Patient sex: M
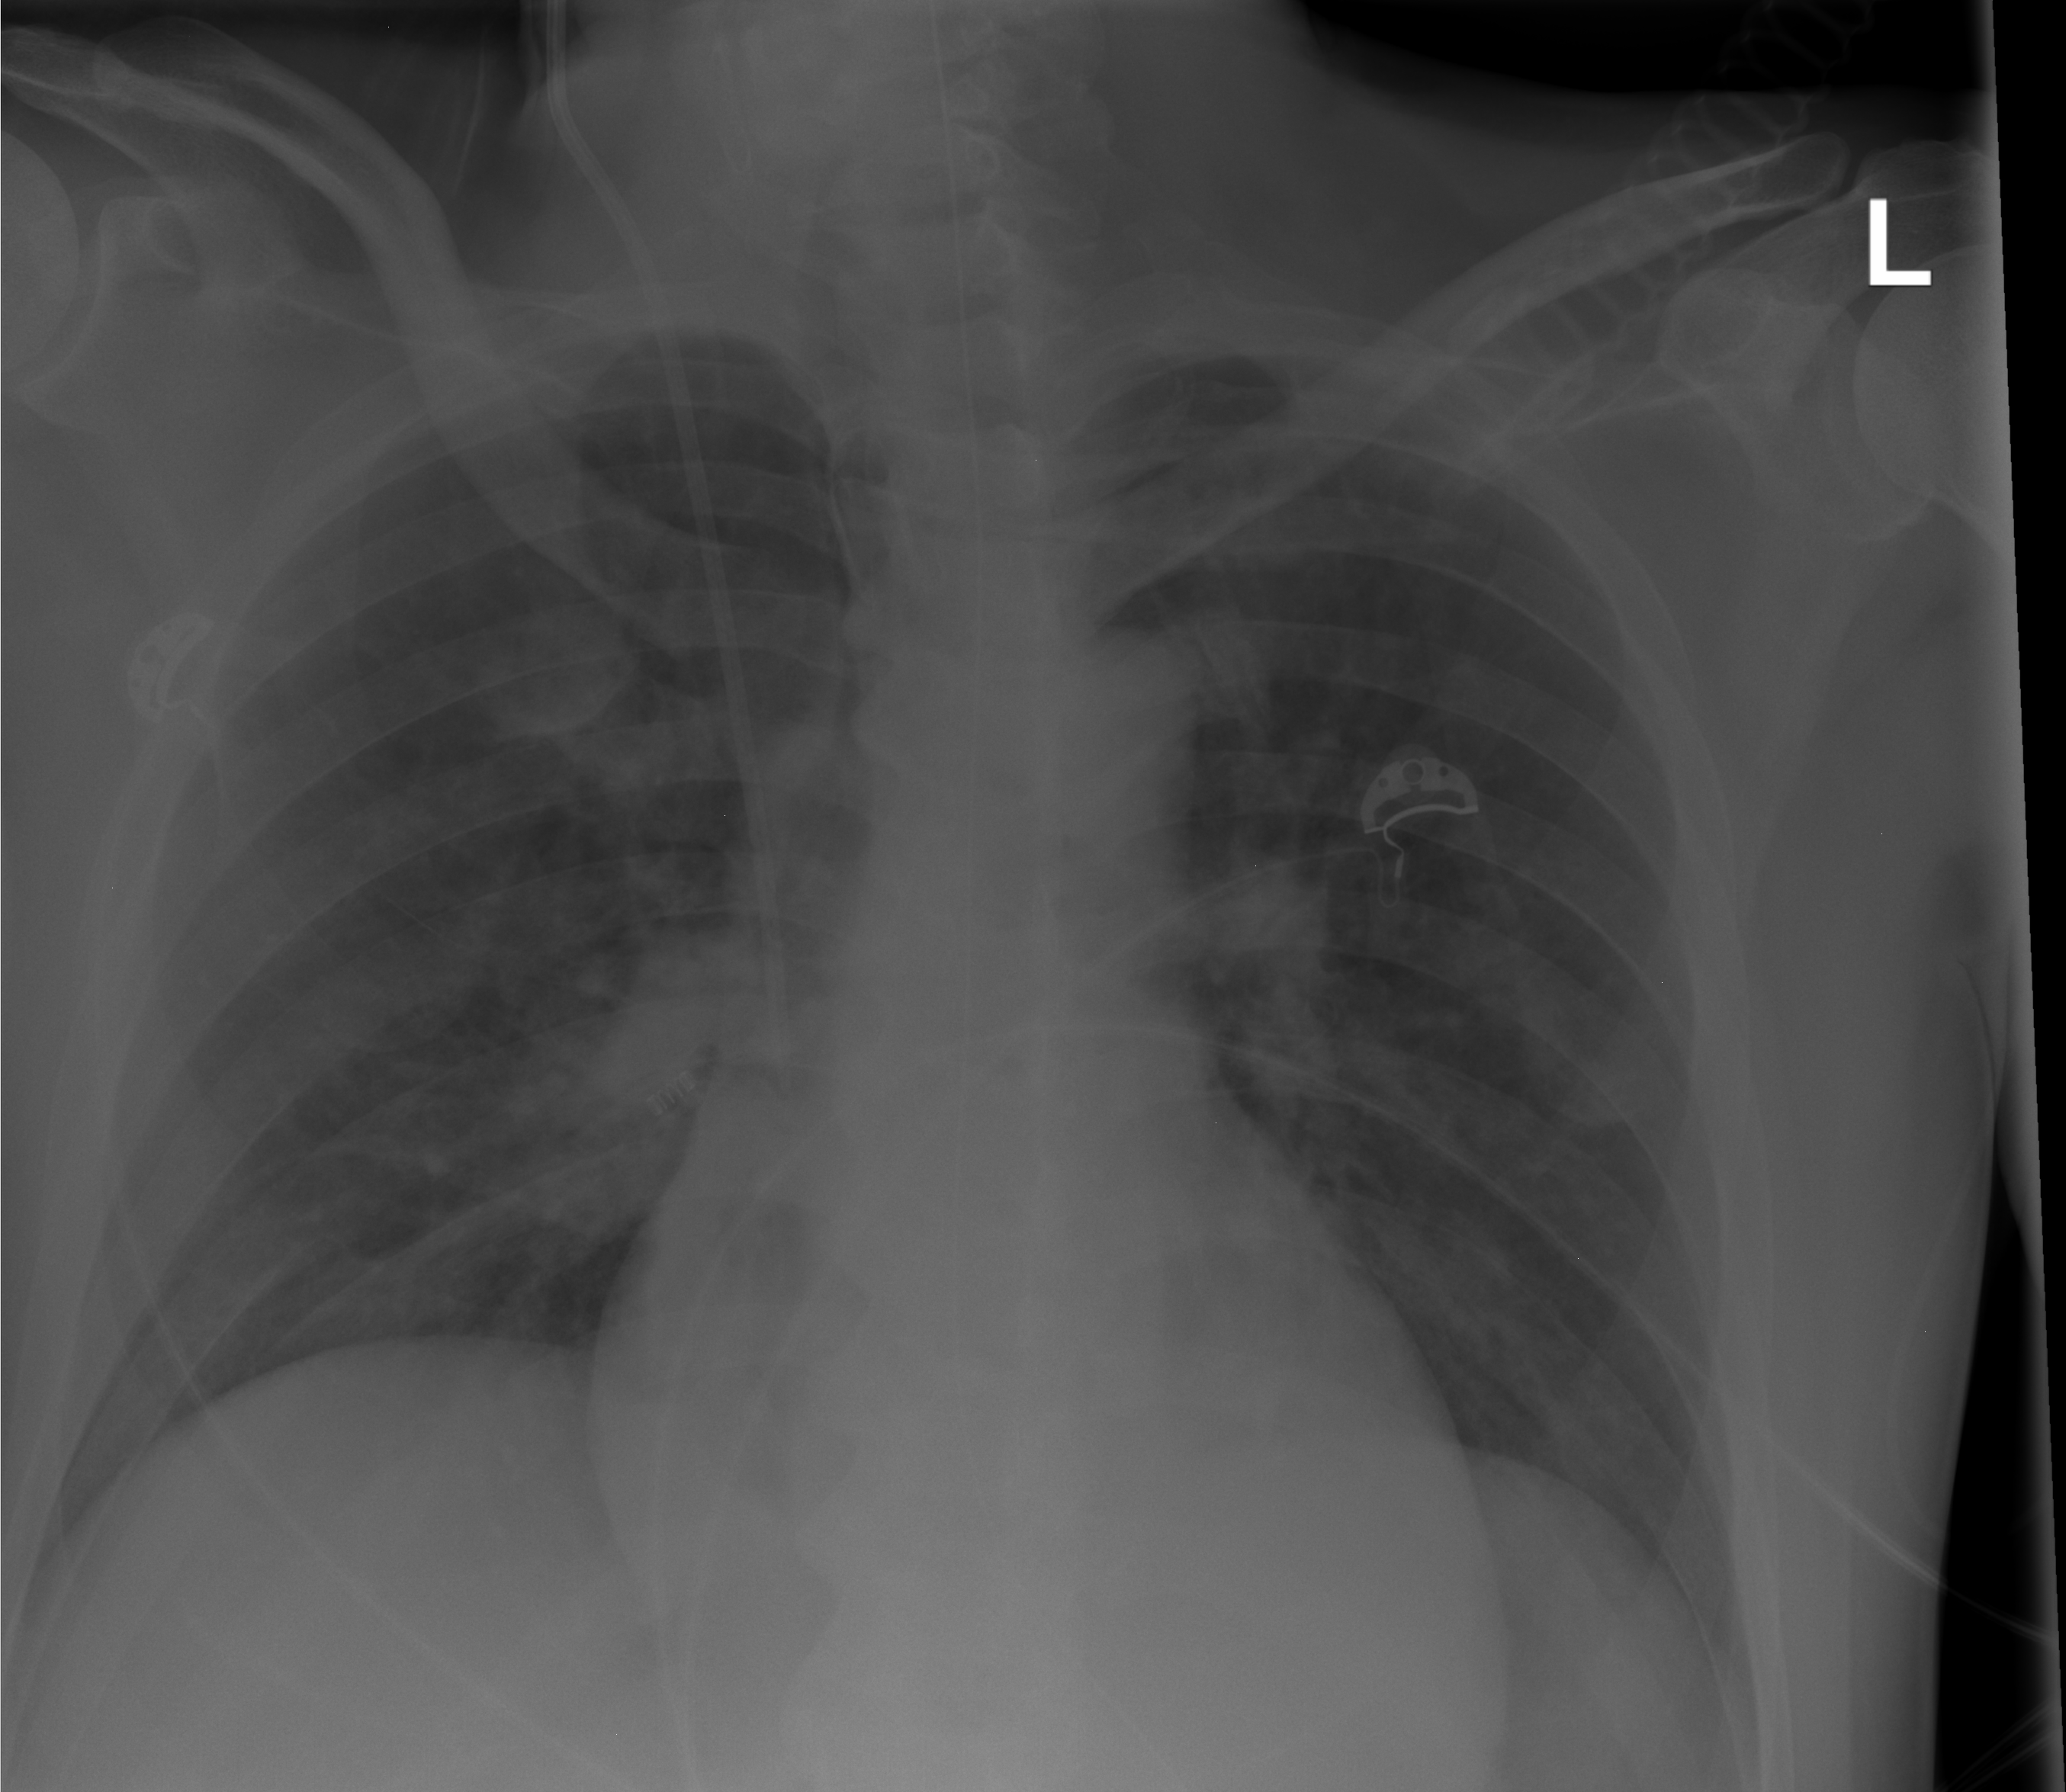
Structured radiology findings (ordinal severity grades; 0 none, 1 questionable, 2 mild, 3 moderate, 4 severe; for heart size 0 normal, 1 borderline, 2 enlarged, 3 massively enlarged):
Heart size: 0
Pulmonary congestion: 2
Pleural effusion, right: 0
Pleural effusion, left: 0
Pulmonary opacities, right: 2
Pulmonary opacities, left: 2
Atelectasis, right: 0
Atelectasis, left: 0